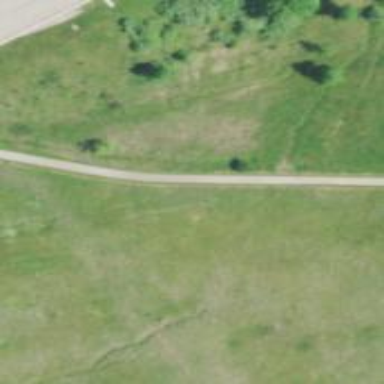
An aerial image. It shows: Asphalt bridleway road.